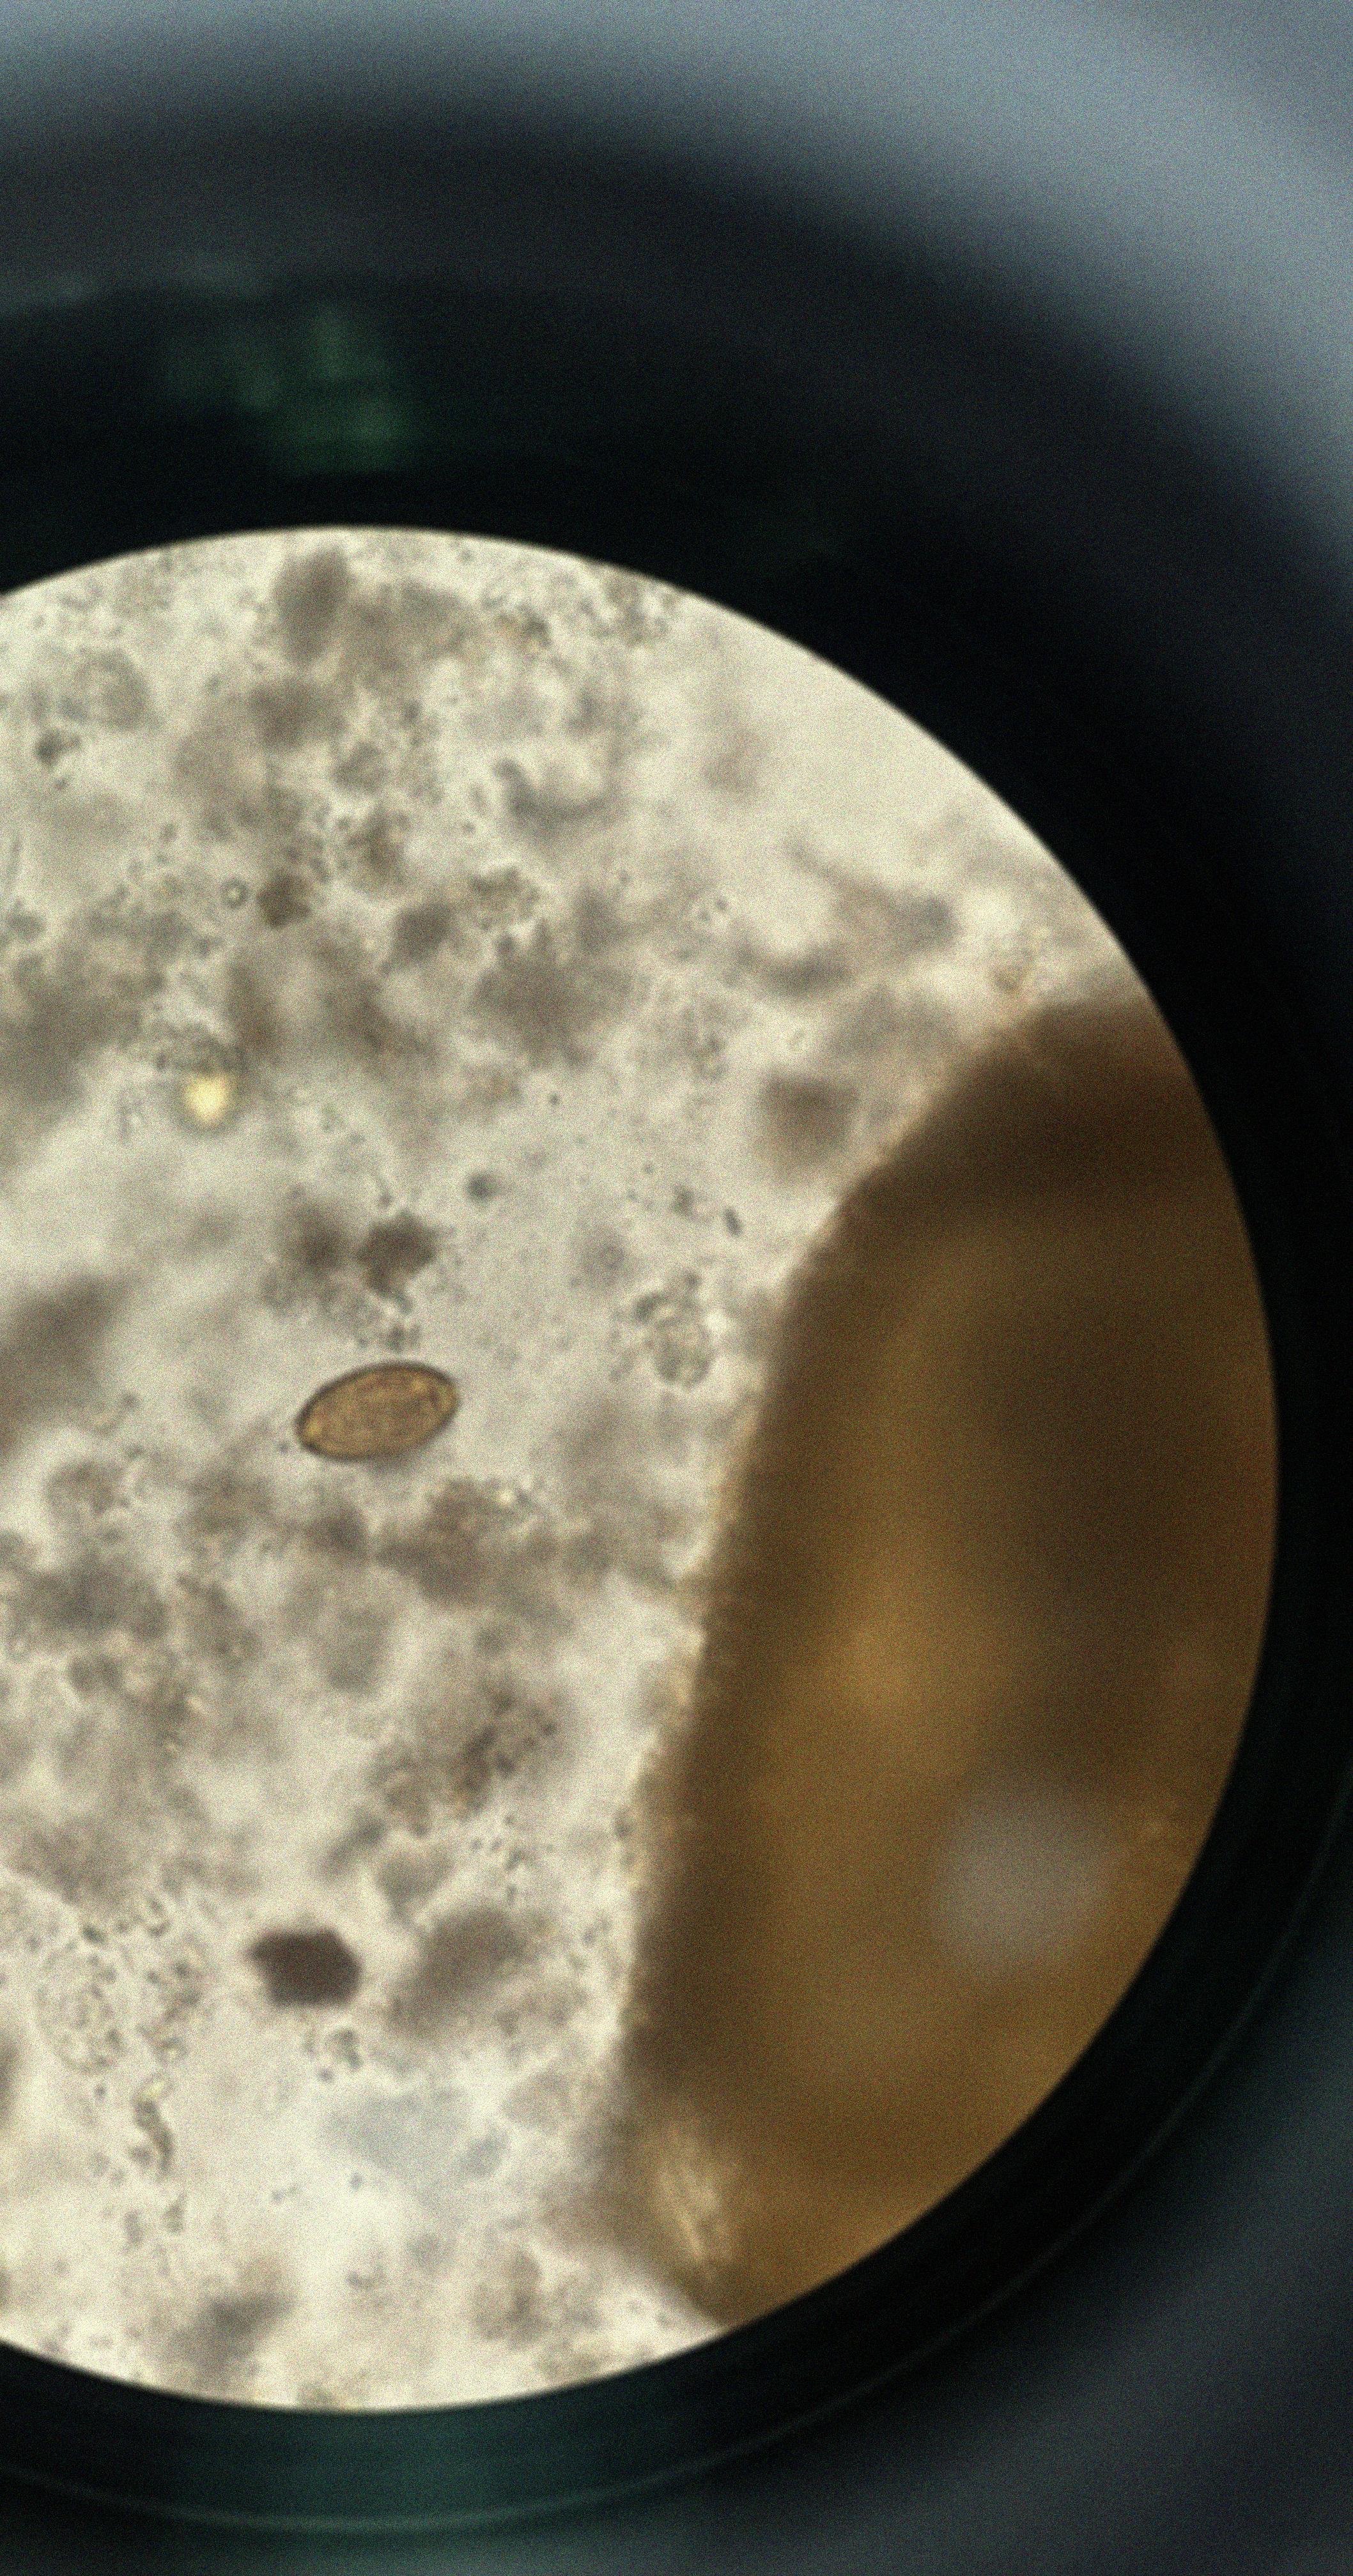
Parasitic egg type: Trichuris trichiura